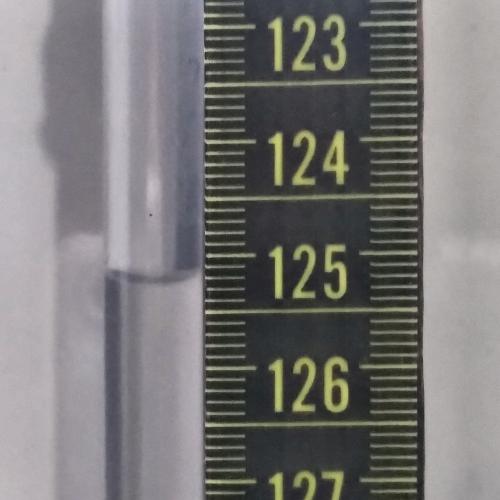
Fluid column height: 125.2 cm